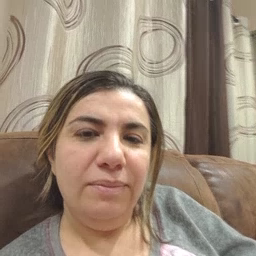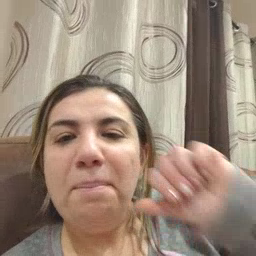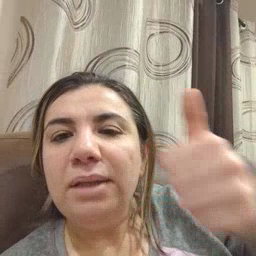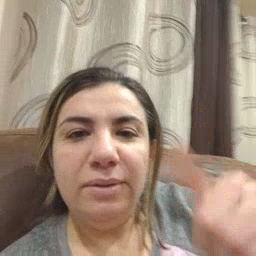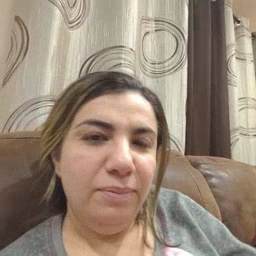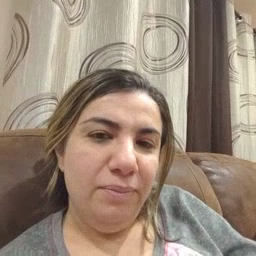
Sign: tomorrow